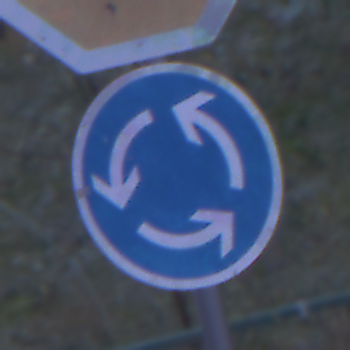
Verkehrszeichen: Kreisverkehr
Zusatzzeichen oben: Stop
Umgebung: Outdoor, Suburban
Tageszeit: Night
Wetter: PartlyCloudy
Licht: Artificial
Jahreszeit: NotSpecified
Kontrast: LowContrast